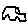
Label: car